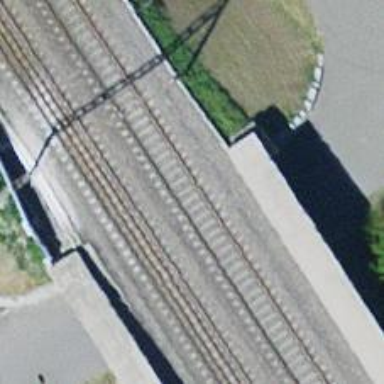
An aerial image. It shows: Single railway track with electrification through contact line.